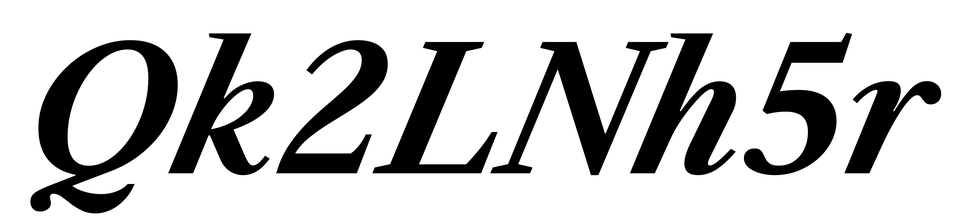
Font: LibreCaslonText-Italic_Bold_Italic